Question: MS Visual Studio, C#.
I need to locate all localized resource files into the .
esource subdirectory. I can't to use the probing XML element of config-file, i.e. my really project is dll (it will loaded in the external application and located not in the hosted application directory). I try to use the AppDomain.ResourceResolve event but I get a problem...
Now I wrote "Hello World" for showing it:
'''
using System;
using System.Collections.Generic;
using System.Globalization;
using System.IO;
using System.Linq;
using System.Reflection;
using System.Resources;
using System.Text;
using System.Threading;
namespace HelloWorld {
class Program {
static void Main(string[] args) {
AppDomain domain = AppDomain.CurrentDomain;
Thread thread = Thread.CurrentThread;
thread.CurrentUICulture = new CultureInfo("en");
domain.ResourceResolve += domain_ResourceResolve;
ResourceManager res = new ResourceManager(typeof(Program));
Console.WriteLine(res.GetString("Message"));
Console.WriteLine("Press any key to exit...");
Console.ReadKey();
res.ReleaseAllResources();
}
static System.Reflection.Assembly domain_ResourceResolve(object sender,
ResolveEventArgs args) {
Assembly assembly = typeof(Program).Assembly;
String name = Path.Combine(Path.GetDirectoryName(assembly.Location),
String.Format("resources\en\{0}.resources.dll", Path.GetFileNameWithoutExtension(
assembly.Location)));
if (!File.Exists(name)) {
Console.WriteLine("'{0}' file not found.", name);
return null;
}
else {
Assembly result = Assembly.LoadFrom(name);
if (result != null)
Console.WriteLine("'{0}' loaded.", name);
return result;
}
}
}
}
'''
The Program.resx is not exists i.e. if it exists the ResourceResolve event is not occur. Exist the Program.en.resx and Program.ru.resx files also. In the properties of my project I set the post-build event:
'''
rmdir .
esources /S /Q
mkdir .
esources
move .\en .
esources\en
move .
u .
esources
u
'''
My localized resource was found and loaded successfully, but I get an exception (look the screen)...

My "Hello World" project attached also: <URL>.
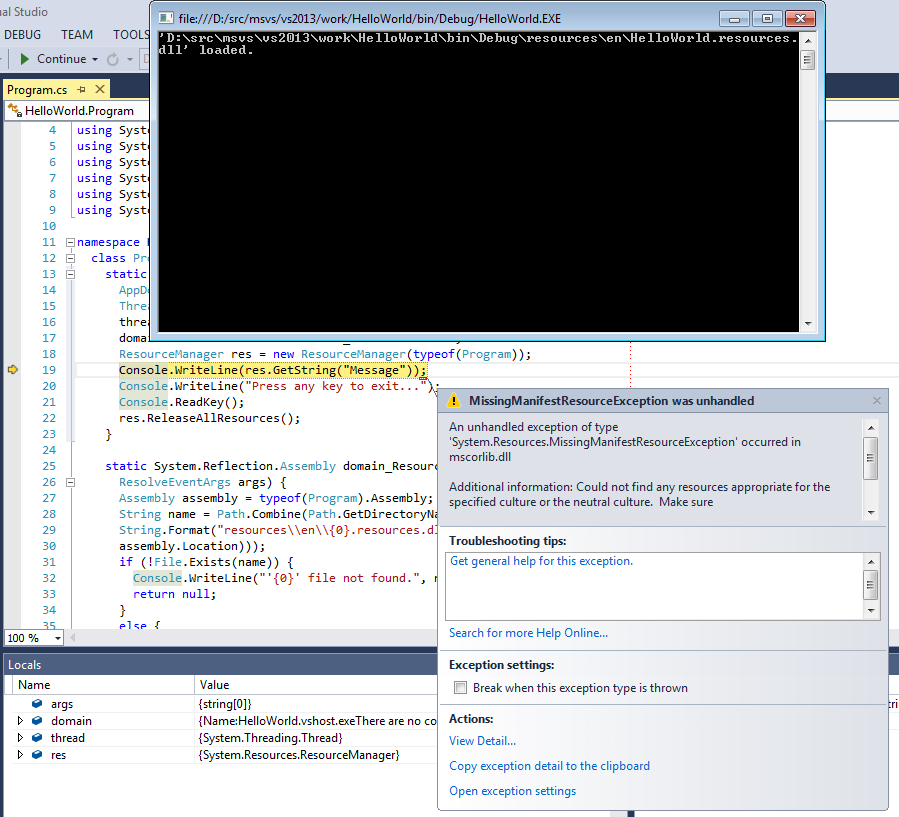
Answer: If I register my event handler on the 'AppDomain.AssemblyResolve' instead of the 'AppDomain.ResourceResolve' it works , but the 'AppDomain.AssemblyResolve' generate in this case (I don't know why). This decision was found by @Josser - thank you. So problem is solved. If anybody knows why the 'AppDomain.ResourceResolve' don't working in my case, and why the 'AppDomain.AssemblyResolve' generate - I will be grateful for the explanation.